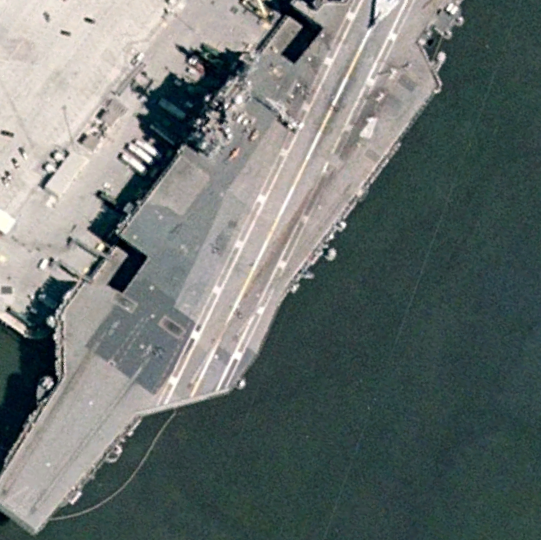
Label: aircraft_carrier